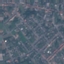
Label: Residential